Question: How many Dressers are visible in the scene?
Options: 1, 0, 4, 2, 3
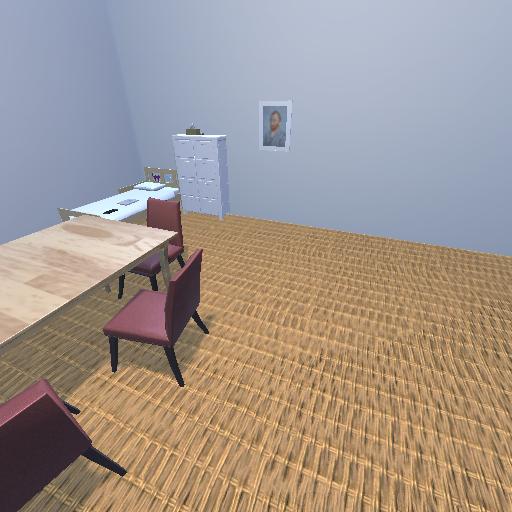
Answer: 1